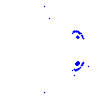
Particle: electron